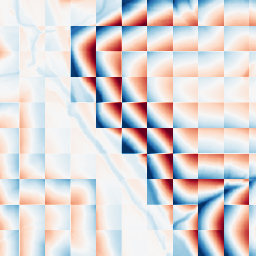
Category: wavelet
Decomposition family: wavelet_dwt
Decomposition parameters: wavelet: haar
level: 5
Upsampling method: nearest
Upsampling parameters: scale: 2
Upsampling scale: 2